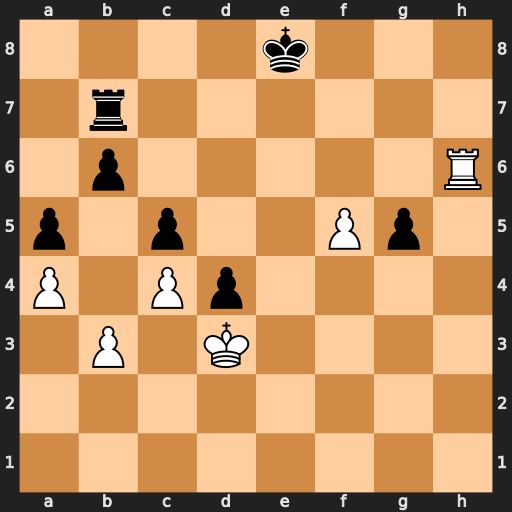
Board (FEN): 4k3/1r6/1p5R/p1p2Pp1/P1Pp4/1P1K4/8/8
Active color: w
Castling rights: -
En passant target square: -
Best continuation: Rh8+ Kf7 Rh7+ Kf6 Rxb7